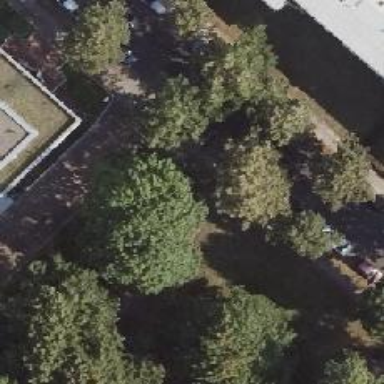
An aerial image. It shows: Avenue lined with broadleaved deciduous trees.